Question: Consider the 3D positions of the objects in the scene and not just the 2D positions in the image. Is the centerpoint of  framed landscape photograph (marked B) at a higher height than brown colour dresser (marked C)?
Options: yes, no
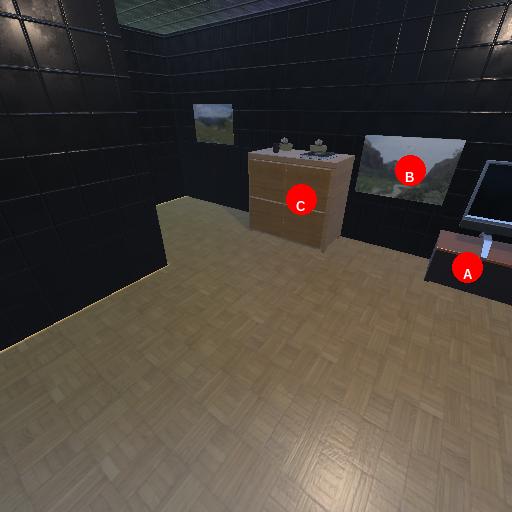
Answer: yes